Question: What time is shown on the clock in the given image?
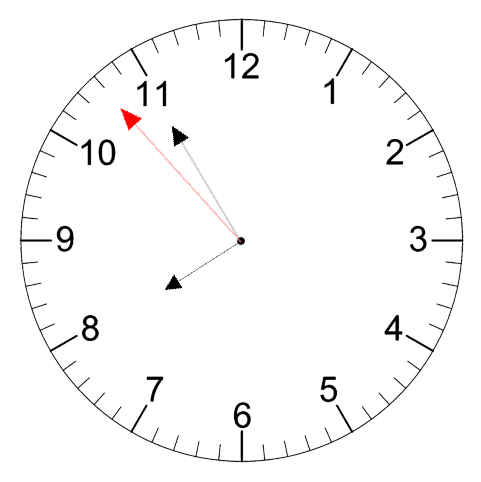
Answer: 07:54:53